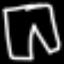
Label: pants